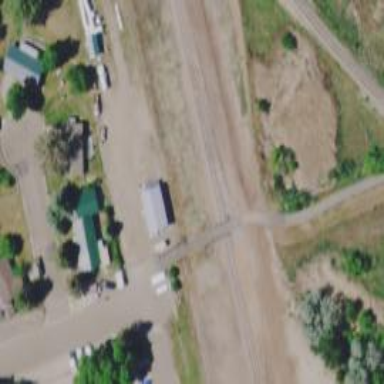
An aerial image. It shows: Railway siding for service.